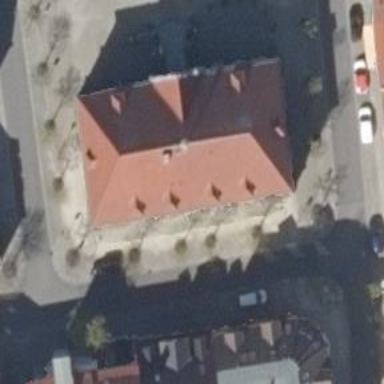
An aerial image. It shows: Town hall.